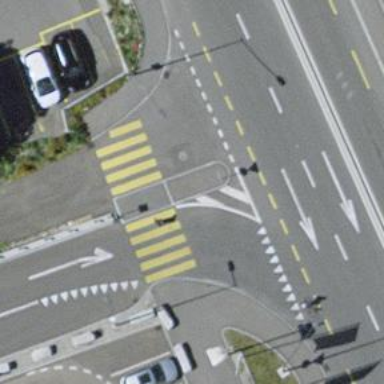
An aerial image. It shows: Uncontrolled zebra crossing with zebra markings.